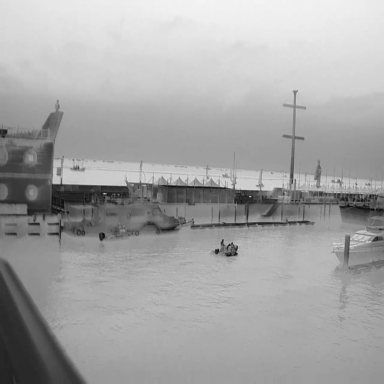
There are eight objects shown in the infrared image, including four canoes, a sailboat, and three bulk_carriers.